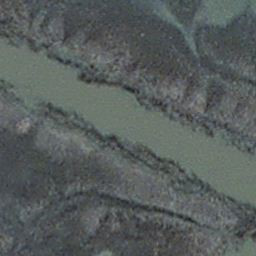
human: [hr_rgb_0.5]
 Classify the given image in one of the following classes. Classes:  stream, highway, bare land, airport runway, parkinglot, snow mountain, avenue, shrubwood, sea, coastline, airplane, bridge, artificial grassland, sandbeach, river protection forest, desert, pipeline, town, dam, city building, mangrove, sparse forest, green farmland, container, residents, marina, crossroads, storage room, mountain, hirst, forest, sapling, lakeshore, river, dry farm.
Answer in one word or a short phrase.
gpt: stream